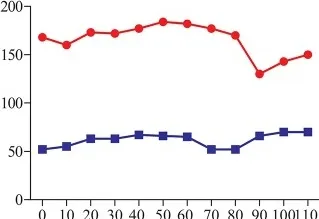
Normothermic machine perfusion and allograft viability. (A) Arterial flow rates and pressure.
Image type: pathology (immunostaining)